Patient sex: F
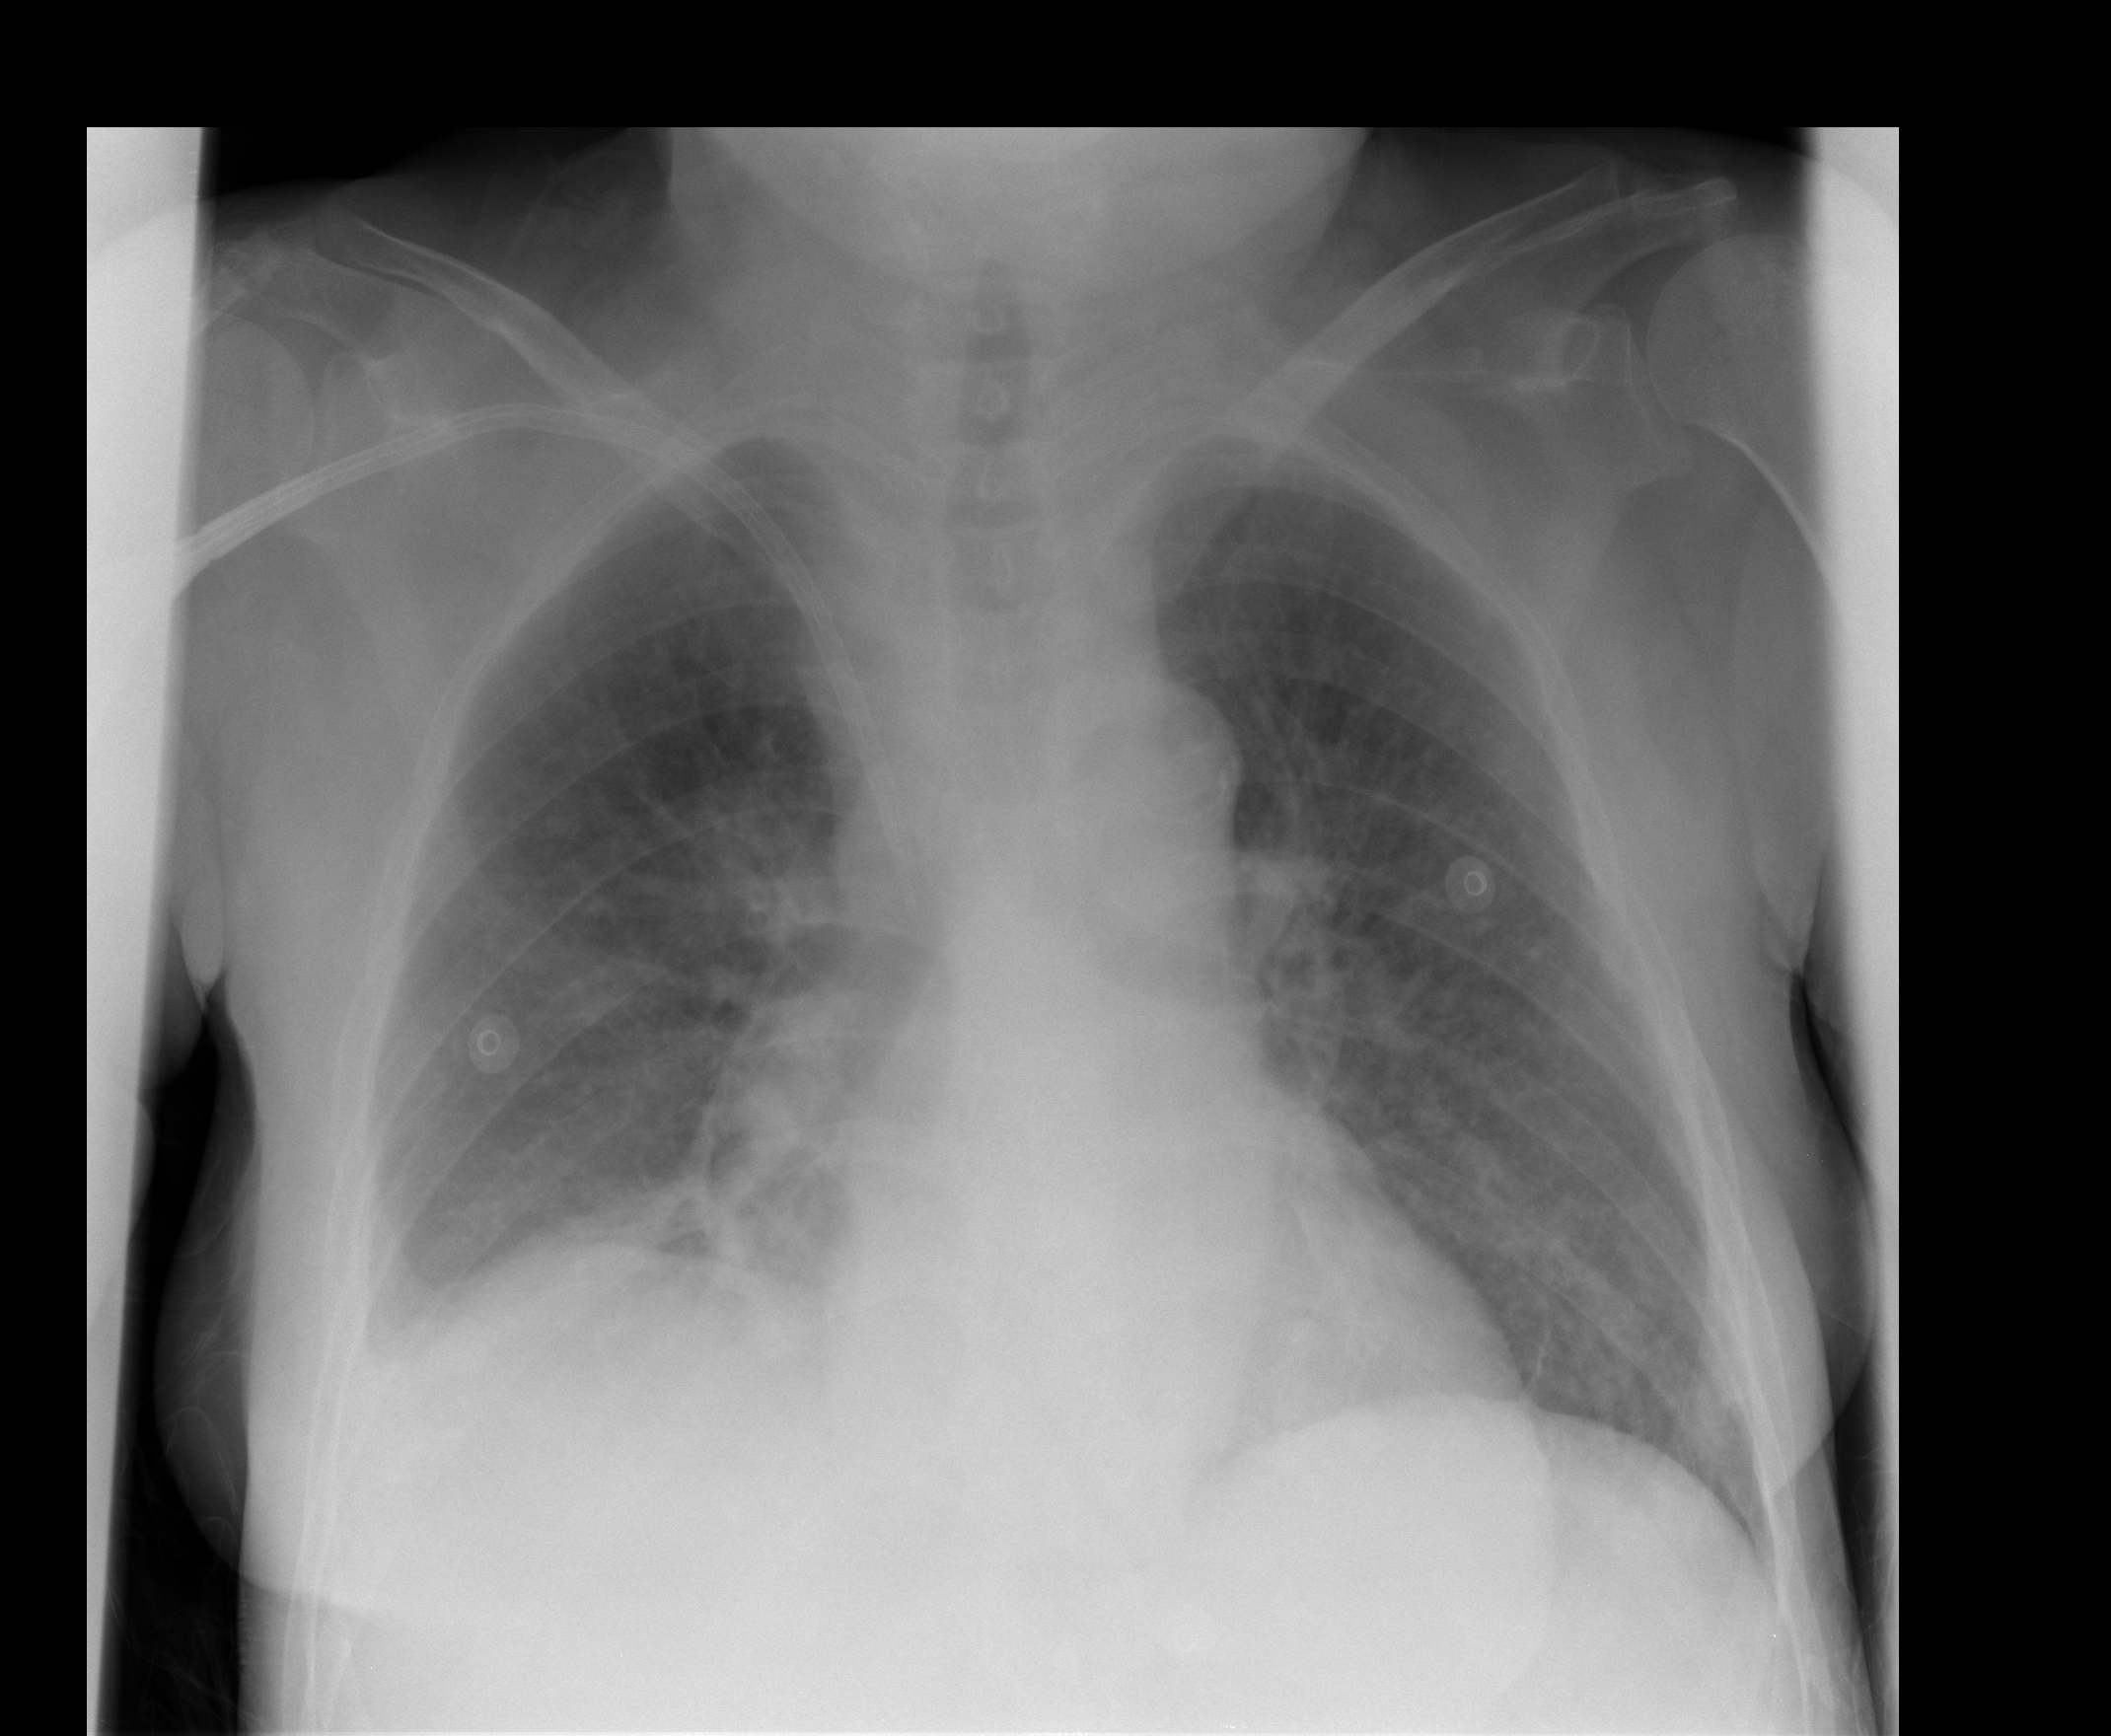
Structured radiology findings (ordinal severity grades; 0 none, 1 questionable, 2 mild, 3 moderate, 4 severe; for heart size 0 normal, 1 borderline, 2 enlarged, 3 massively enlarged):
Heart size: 0
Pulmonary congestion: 2
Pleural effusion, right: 2
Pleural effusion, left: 0
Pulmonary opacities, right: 0
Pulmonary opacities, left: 0
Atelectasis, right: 2
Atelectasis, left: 0